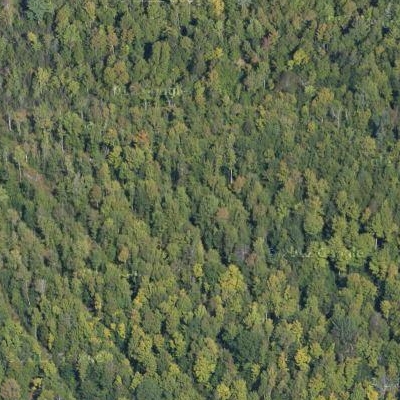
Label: eForest